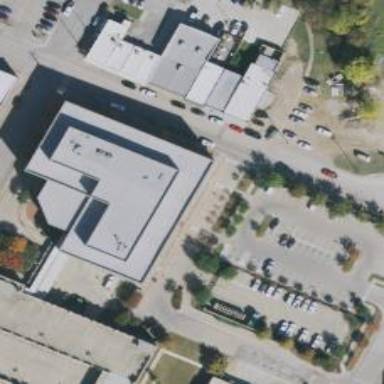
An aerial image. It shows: Government office.